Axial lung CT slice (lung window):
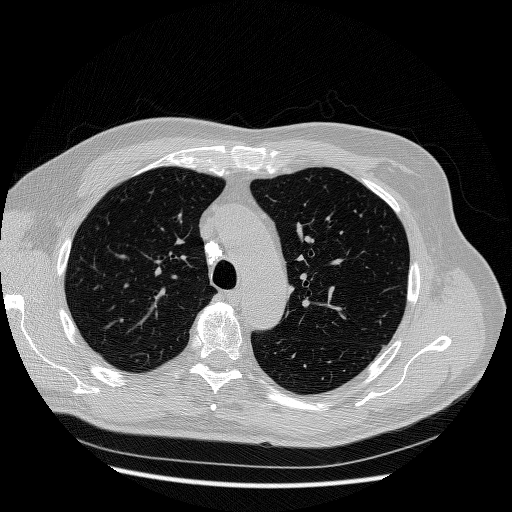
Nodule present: no